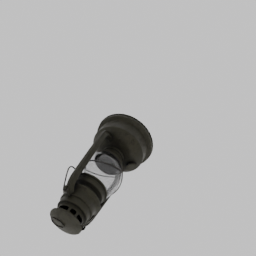
Label: lighting